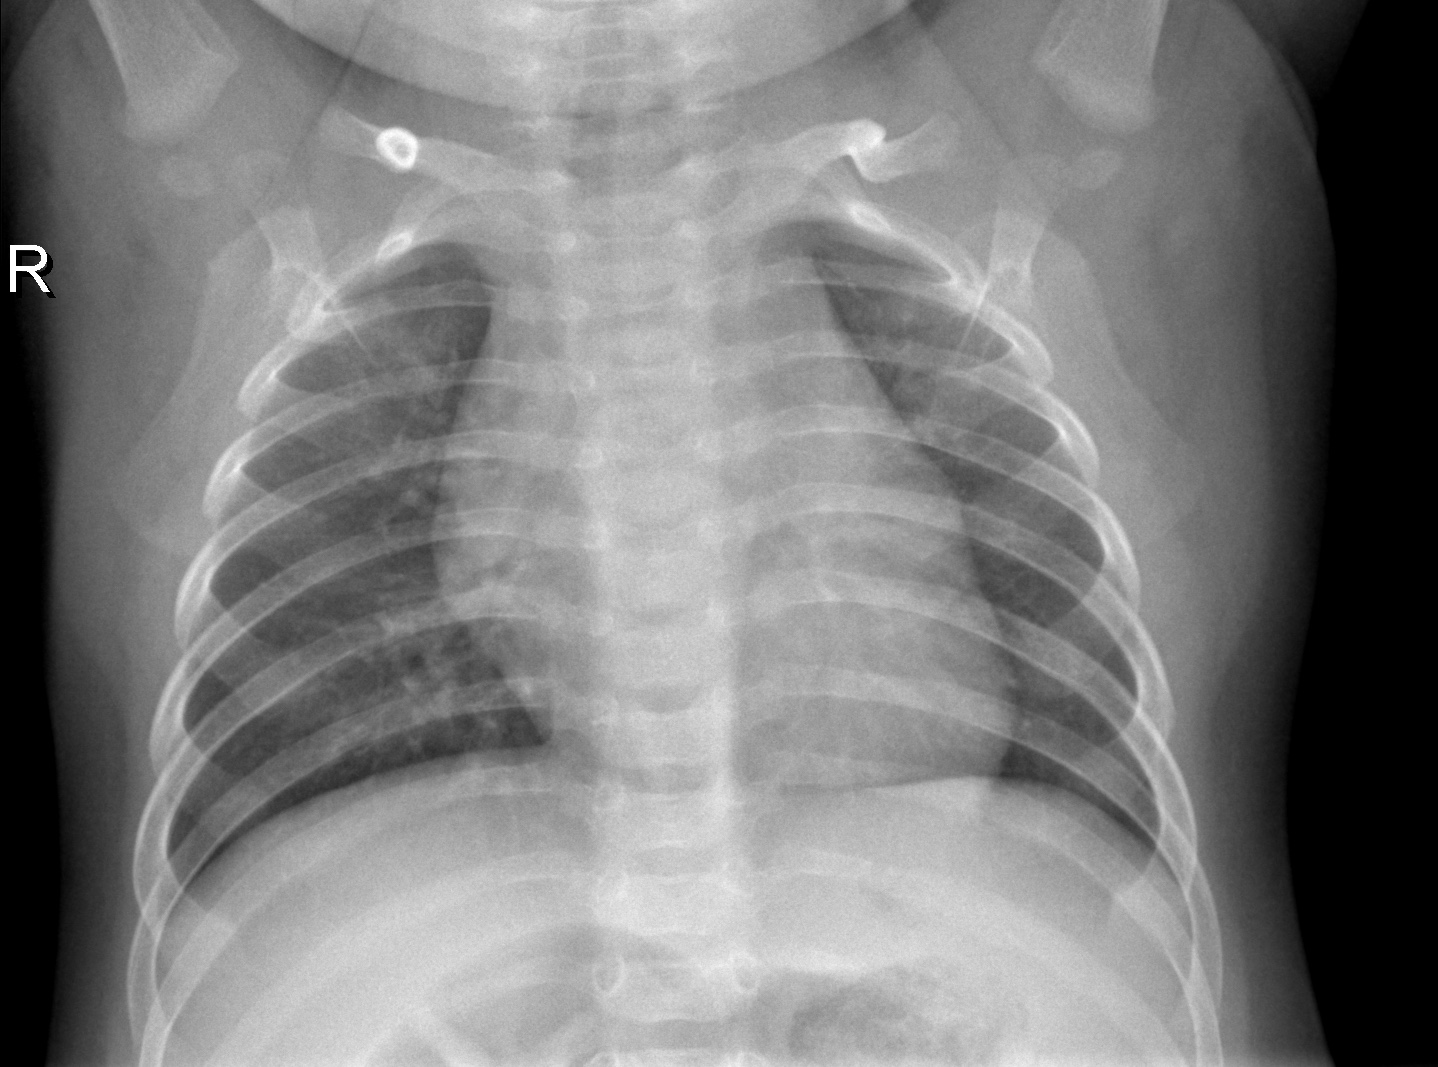
Diagnosis: NORMAL